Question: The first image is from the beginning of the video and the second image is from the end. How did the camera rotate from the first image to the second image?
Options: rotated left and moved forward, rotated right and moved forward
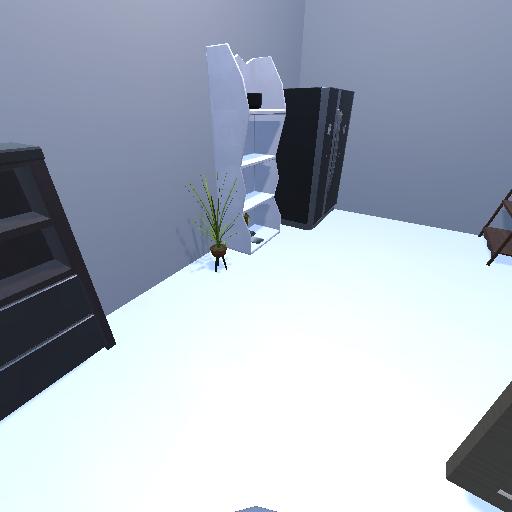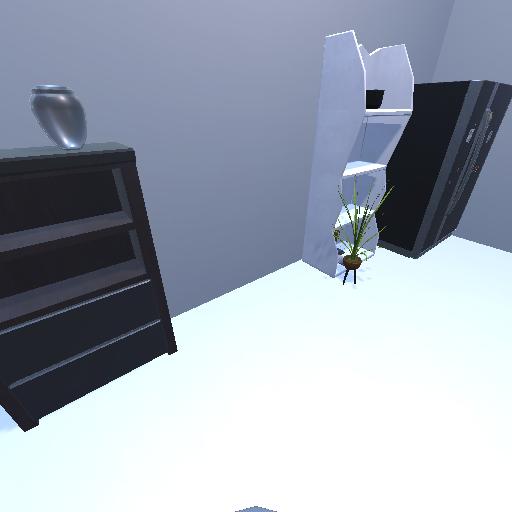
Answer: rotated left and moved forward